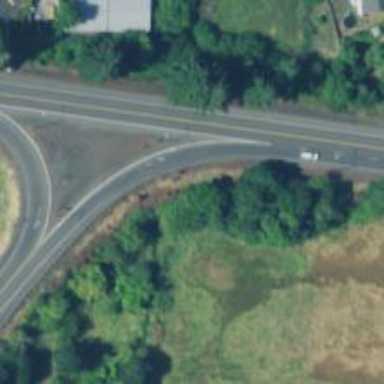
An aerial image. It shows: Primary link highway.